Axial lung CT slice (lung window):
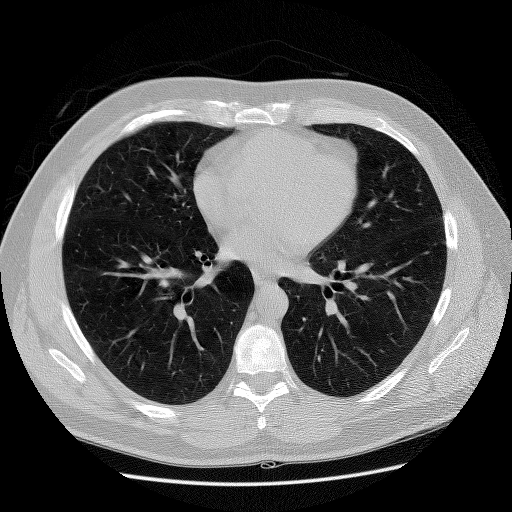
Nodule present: no